Interaction volume radius: 10 \u00c5
Interaction volume height: 30 \u00c5
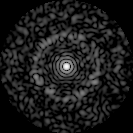
Disorder parameter: 0.837